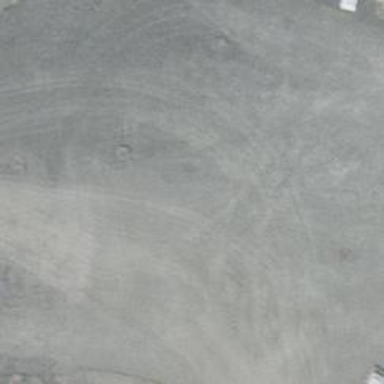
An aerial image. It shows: Secondary road with asphalt surface leading to roundabout junction.